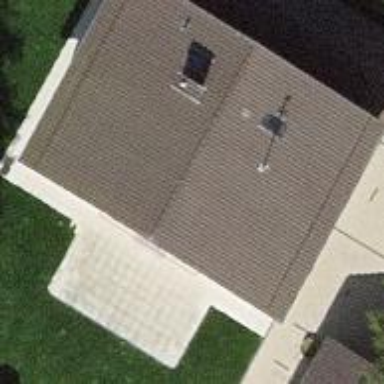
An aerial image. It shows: Simple house.